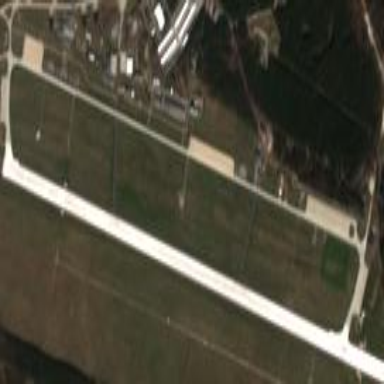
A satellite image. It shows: Area designated as taxiway at the airport.